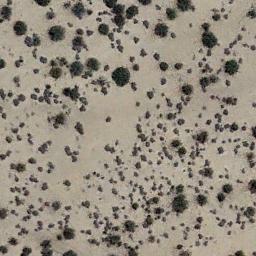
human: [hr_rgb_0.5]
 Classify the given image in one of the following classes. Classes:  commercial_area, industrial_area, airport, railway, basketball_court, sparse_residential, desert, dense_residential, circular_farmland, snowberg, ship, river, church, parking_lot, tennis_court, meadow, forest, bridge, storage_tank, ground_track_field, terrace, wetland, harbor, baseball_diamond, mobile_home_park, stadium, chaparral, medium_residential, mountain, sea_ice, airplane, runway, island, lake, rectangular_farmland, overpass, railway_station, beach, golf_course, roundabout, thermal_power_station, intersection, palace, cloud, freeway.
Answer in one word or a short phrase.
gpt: chaparral